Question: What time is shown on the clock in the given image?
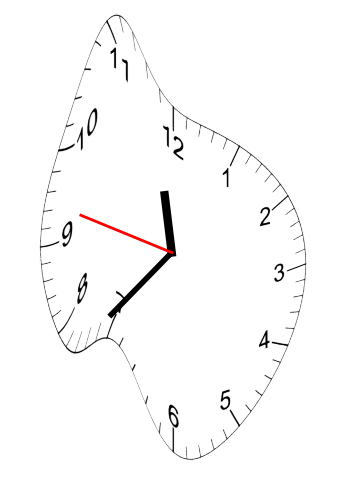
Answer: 11:36:47